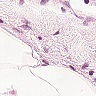
Metastatic tissue present: no